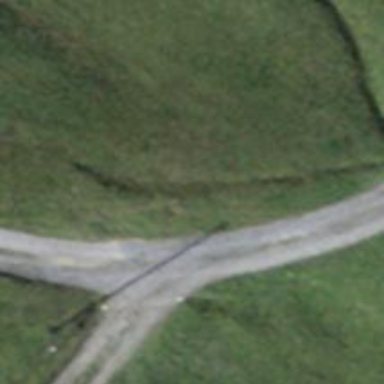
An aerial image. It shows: Guidepost providing information.